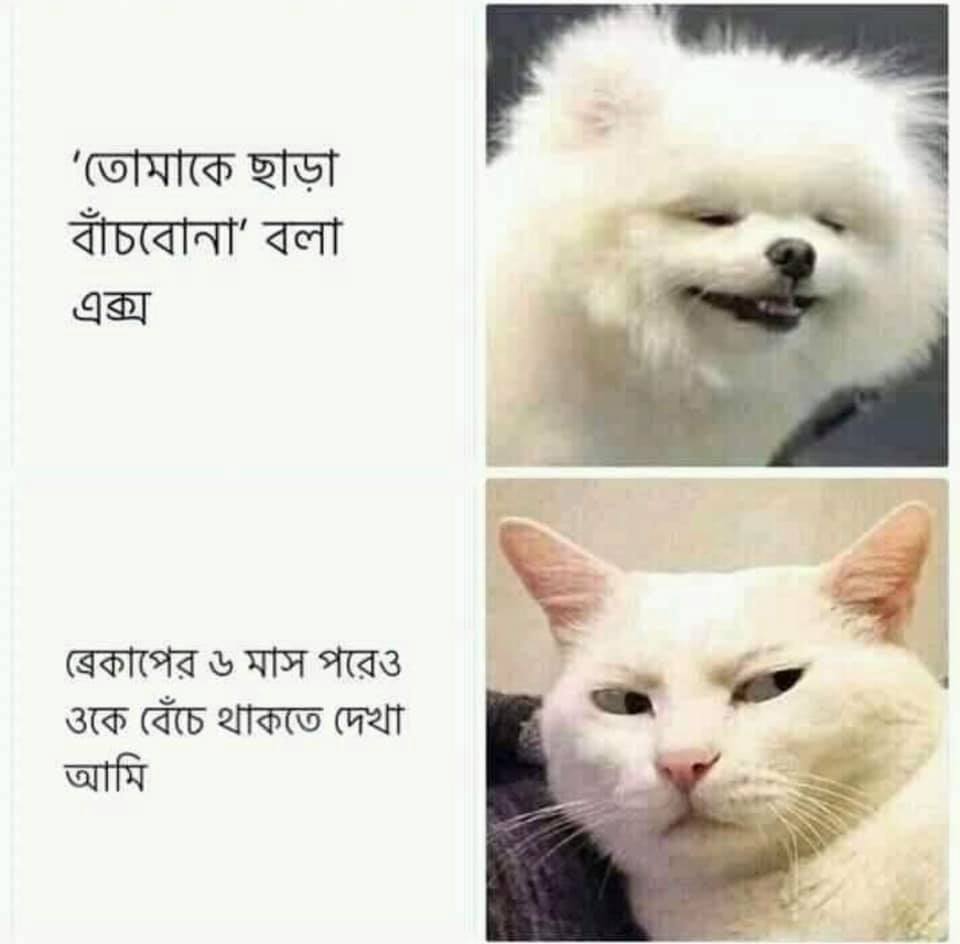
Caption: তোমাকে ছাড়া বাঁচবোনা' বলা এক্স        ব্রেকাপের ৬ মাস পরেও ওকে বেঁচে থাকতে দেখা  আমি
Label: non-hate